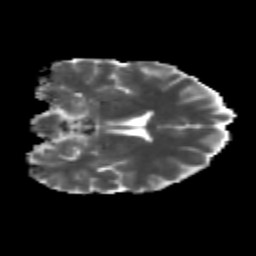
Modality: MD
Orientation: coronal
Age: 24
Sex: male
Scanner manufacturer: siemens
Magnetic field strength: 3 T
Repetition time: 3.5 s
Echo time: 0.113 s